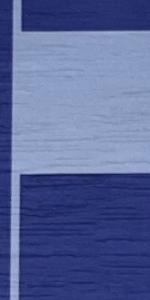
Label: Empty